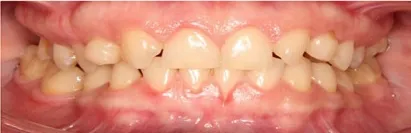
Phenotypic characteristics of the proband's mother M (E) Dental malocclusion (adentia of both upper lateral insicors and also two molars on the lower jaw are missing).
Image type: medical_photograph (oral_photograph)